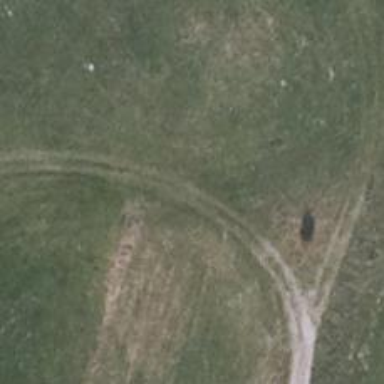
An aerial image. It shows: Grass track with grade5 tracktype.